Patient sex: M
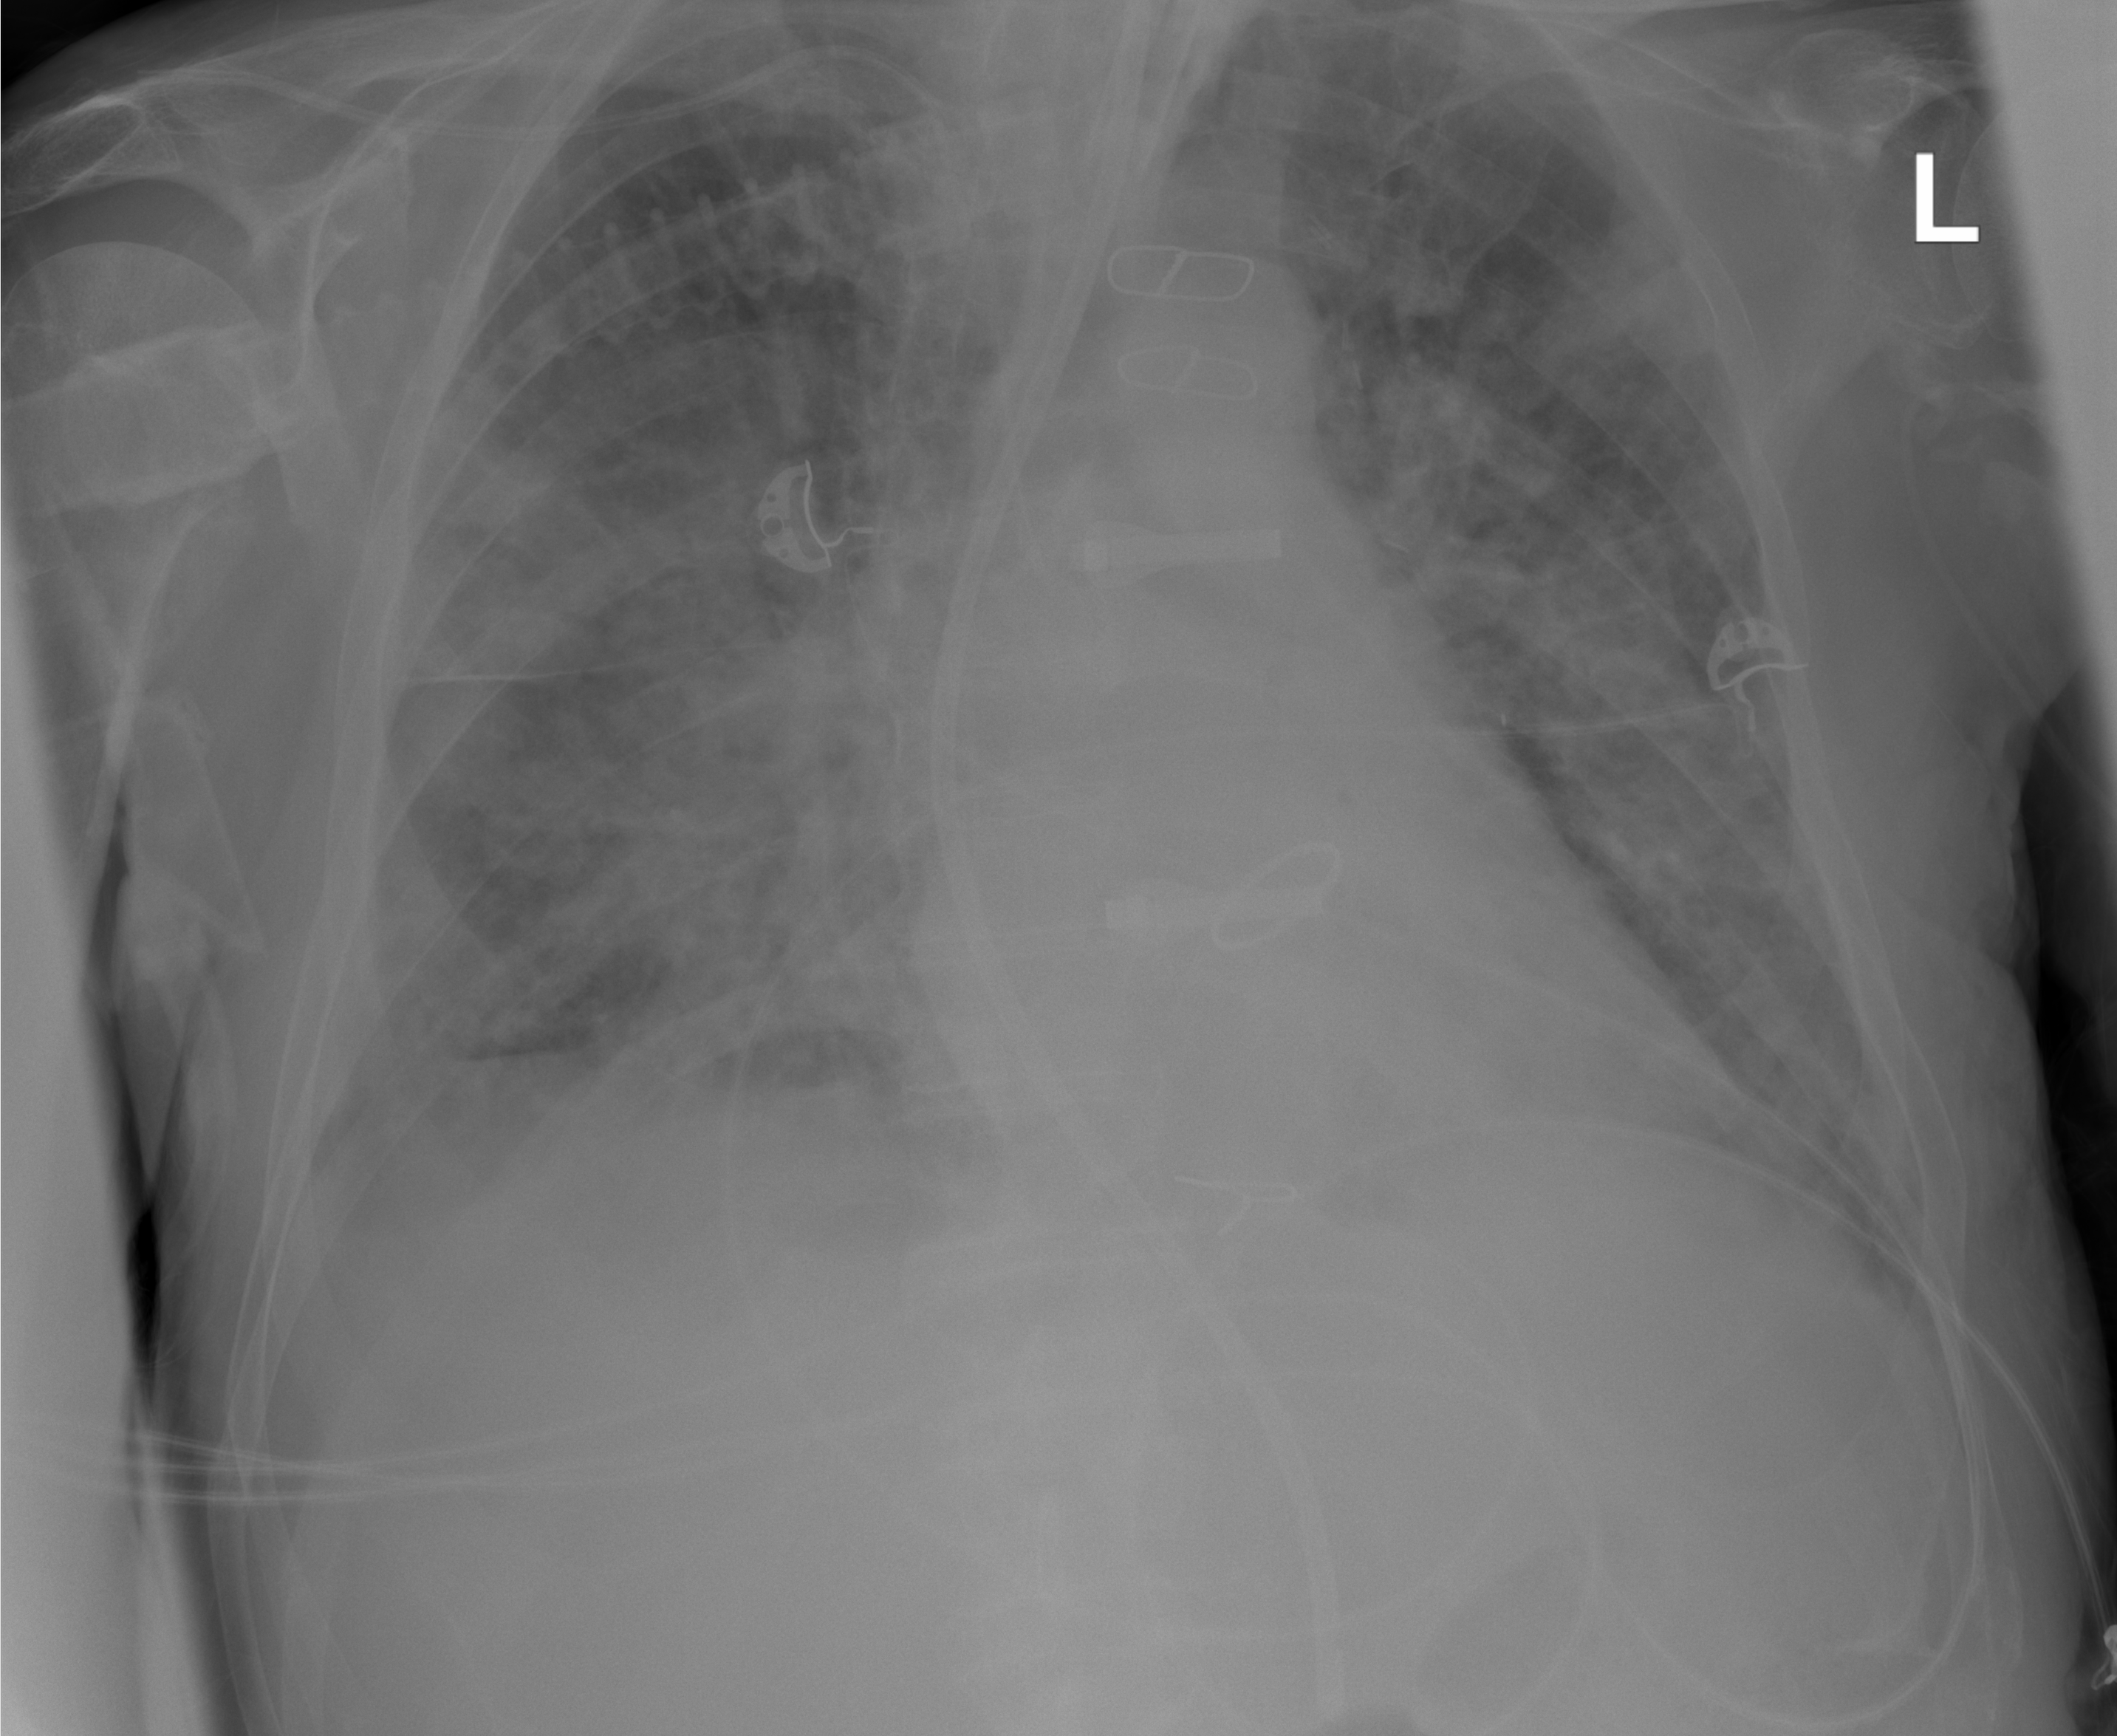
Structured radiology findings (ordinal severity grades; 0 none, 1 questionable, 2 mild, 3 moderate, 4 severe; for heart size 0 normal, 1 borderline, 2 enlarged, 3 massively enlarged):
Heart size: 0
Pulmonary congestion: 1
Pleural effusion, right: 2
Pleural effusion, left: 2
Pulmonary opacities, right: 2
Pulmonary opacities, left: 2
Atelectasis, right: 0
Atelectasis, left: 0